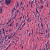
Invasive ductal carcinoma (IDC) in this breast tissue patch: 1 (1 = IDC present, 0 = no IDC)